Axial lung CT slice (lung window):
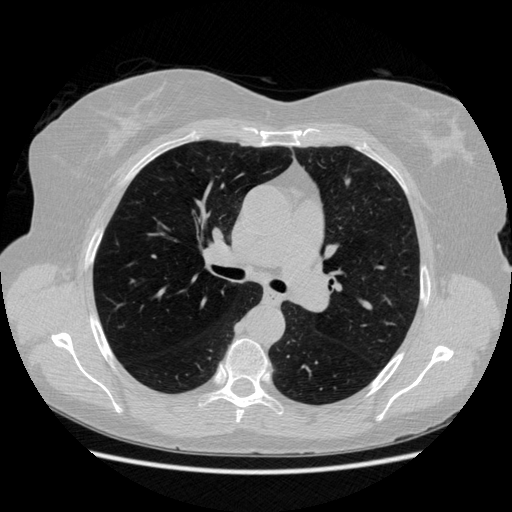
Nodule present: no